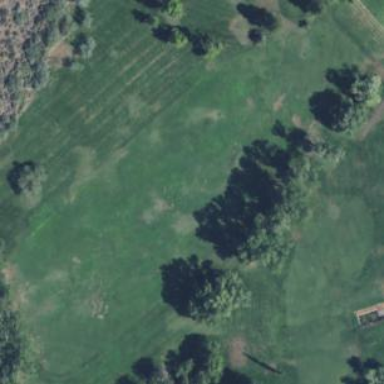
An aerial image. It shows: Grassy area designated as driving range for golf.